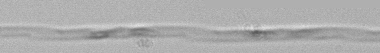
Label: Pseudo-nitzschia